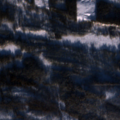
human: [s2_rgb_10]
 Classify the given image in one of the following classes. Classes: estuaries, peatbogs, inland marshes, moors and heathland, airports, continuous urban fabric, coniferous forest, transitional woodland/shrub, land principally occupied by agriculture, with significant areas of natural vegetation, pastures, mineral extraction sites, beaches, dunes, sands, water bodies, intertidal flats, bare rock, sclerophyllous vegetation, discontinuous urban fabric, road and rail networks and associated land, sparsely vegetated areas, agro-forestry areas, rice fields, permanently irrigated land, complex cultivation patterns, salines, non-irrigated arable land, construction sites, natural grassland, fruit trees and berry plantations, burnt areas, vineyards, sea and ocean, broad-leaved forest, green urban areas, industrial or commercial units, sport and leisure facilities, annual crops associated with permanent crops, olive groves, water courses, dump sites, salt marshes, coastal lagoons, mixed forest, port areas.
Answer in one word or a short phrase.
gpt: coniferous forest, mixed forest, transitional woodland/shrub